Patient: sex F, age 69
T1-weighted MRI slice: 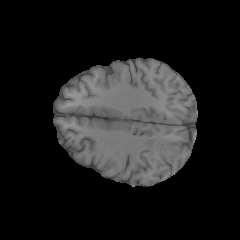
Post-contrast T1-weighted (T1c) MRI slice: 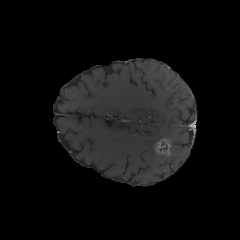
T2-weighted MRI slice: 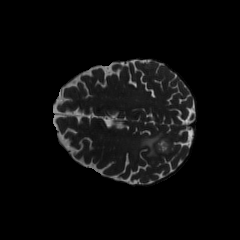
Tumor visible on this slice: yes
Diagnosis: Glioblastoma, IDH-wildtype
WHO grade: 4